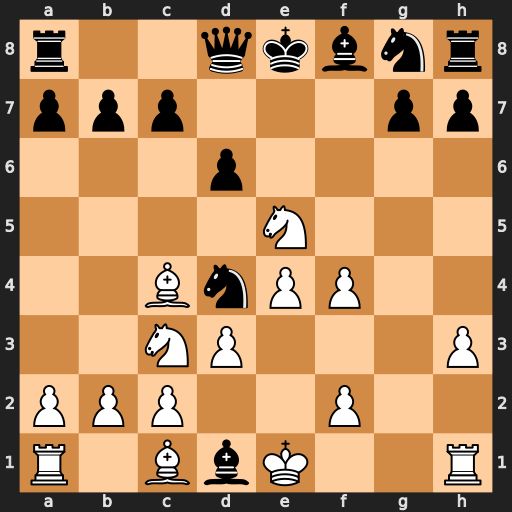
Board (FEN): r2qkbnr/ppp3pp/3p4/4N3/2BnPP2/2NP3P/PPP2P2/R1BbK2R
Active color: w
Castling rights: KQkq
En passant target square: -
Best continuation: Bf7+ Ke7 Nd5#